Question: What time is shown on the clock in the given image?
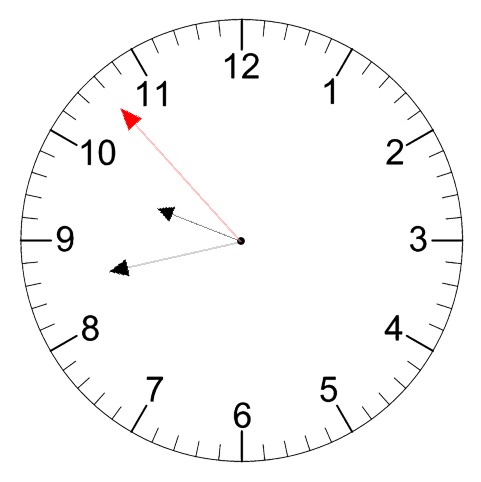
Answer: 09:42:53